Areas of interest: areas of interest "Fujian Fanghua Yueju Theatre"
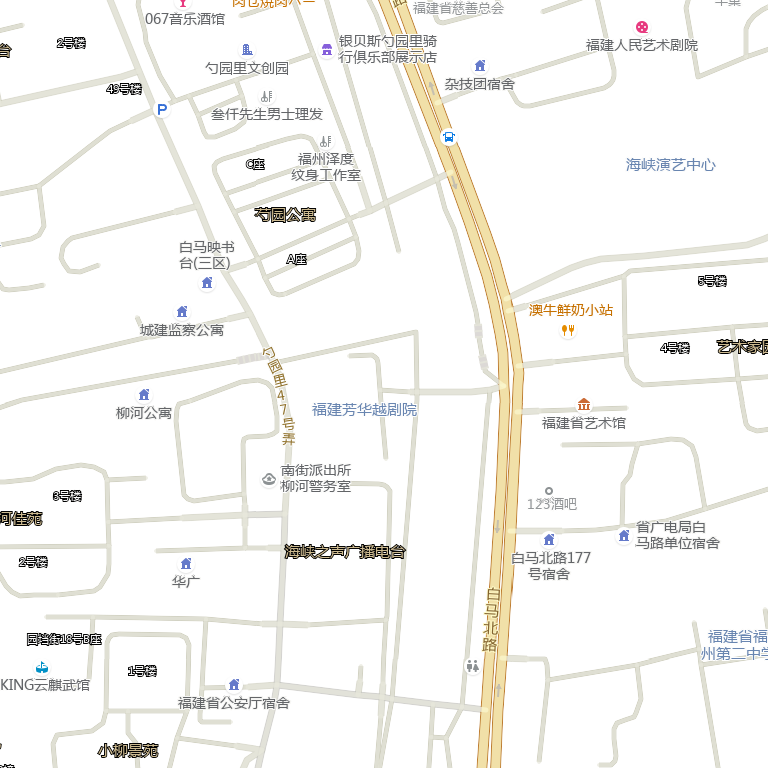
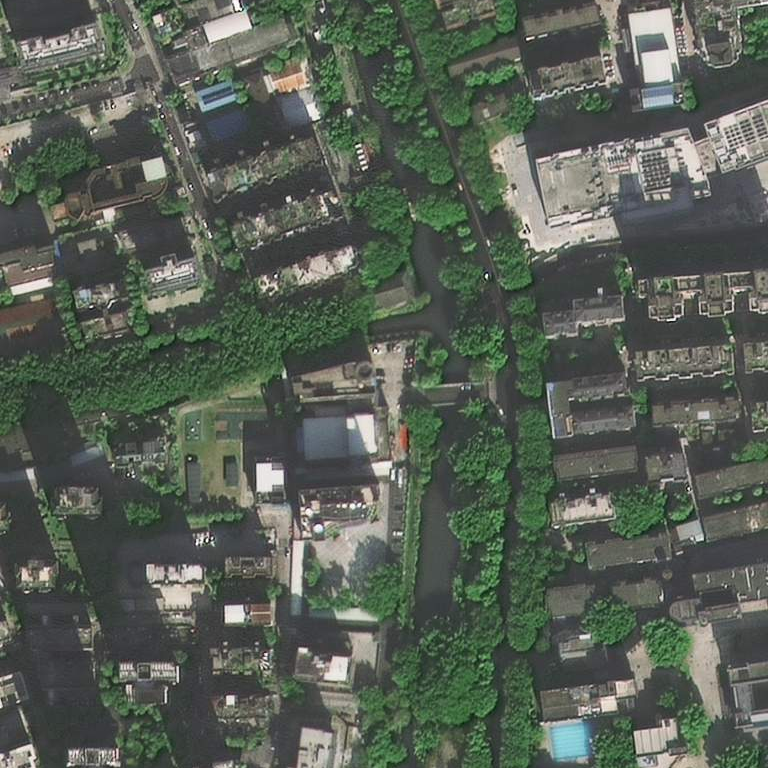